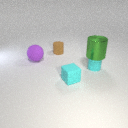
small cyan rubber cylinder behind small cyan rubber cube